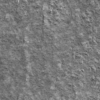
Label: not_dusty